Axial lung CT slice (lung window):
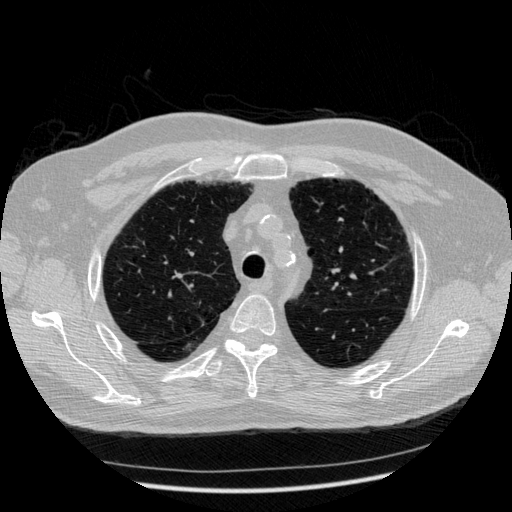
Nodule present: no